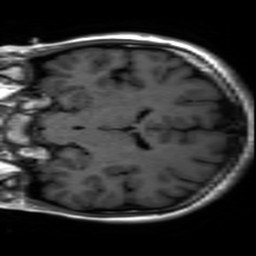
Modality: inplaneT1
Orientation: coronal
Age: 21
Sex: female
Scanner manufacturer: ge
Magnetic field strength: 3 T
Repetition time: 2.499 s
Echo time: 0.02513 s